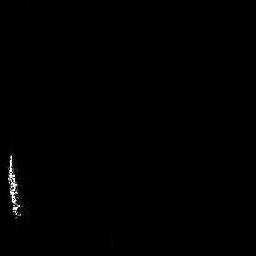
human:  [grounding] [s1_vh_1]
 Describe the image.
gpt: In the satellite image, there is  <ref>1 medium ship </ref> <box>[[1, 58, 9, 84, 0]]</box> located at bottom left.